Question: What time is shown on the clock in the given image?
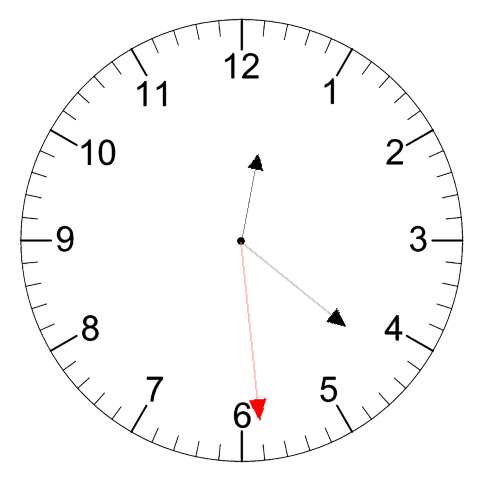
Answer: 12:21:29